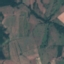
Land use / land cover class: Pasture